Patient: sex M, age 64
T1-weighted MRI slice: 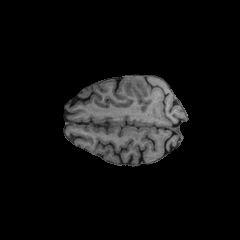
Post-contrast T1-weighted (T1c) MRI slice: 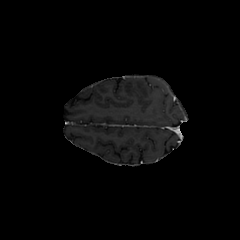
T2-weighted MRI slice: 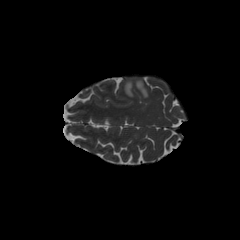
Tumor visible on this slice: yes
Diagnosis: Glioblastoma, IDH-wildtype
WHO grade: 4